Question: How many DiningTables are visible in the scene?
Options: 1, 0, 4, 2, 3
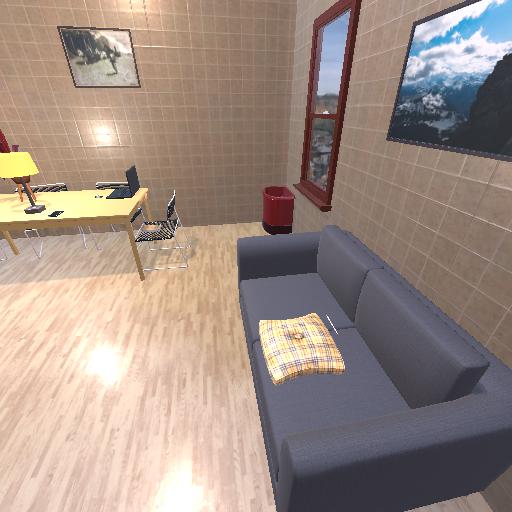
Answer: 1